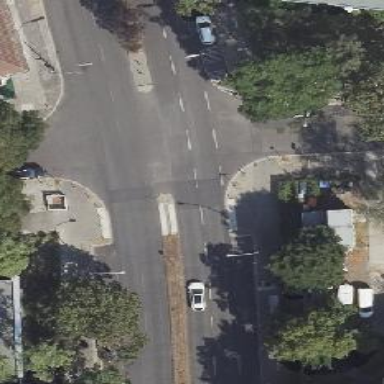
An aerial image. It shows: Unmarked footway crossing with traffic island.